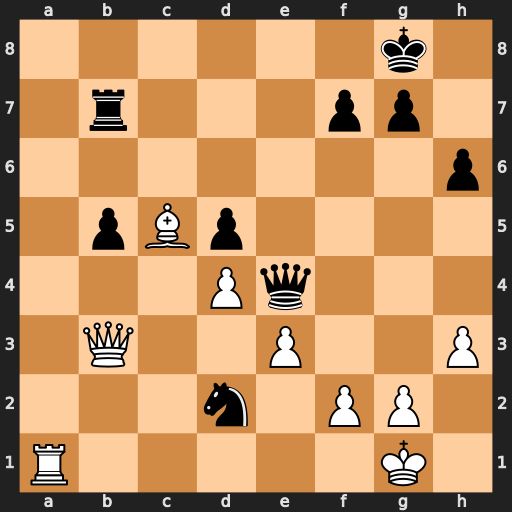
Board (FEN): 6k1/1r3pp1/7p/1pBp4/3Pq3/1Q2P2P/3n1PP1/R5K1
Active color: w
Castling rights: -
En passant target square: -
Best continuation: Qa2 Kh7 Qxd2